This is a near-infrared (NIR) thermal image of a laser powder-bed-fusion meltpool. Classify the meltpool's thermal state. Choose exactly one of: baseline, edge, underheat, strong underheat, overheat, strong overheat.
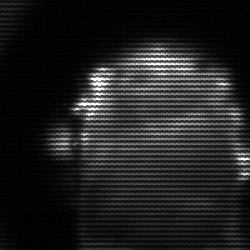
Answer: baseline